Interaction volume radius: 10 \u00c5
Interaction volume height: 20 \u00c5
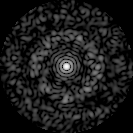
Disorder parameter: 0.8571